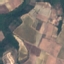
Label: PermanentCrop